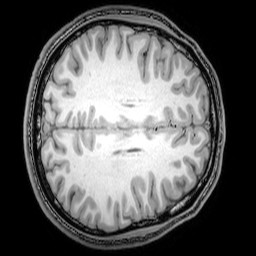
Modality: T1w
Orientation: axial
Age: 22
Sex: male
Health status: healthy
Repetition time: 0.081 s
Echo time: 0.037 s